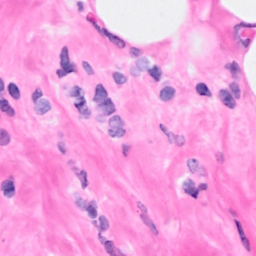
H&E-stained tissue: Breast